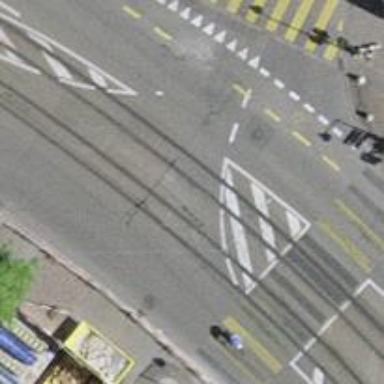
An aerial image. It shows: Tram level crossing on railway.